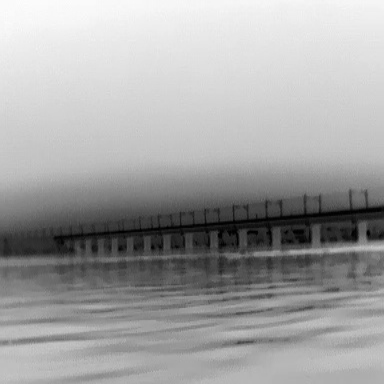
There is a canoe in the infrared image.